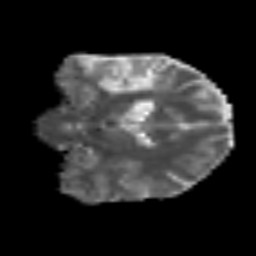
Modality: MD
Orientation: coronal
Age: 39
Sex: female
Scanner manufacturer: siemens
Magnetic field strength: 3 T
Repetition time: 6.1 s
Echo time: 0.101 s